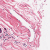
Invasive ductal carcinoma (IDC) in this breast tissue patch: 0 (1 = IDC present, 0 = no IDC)